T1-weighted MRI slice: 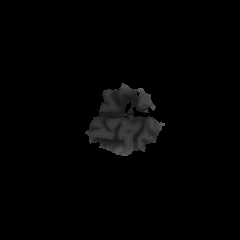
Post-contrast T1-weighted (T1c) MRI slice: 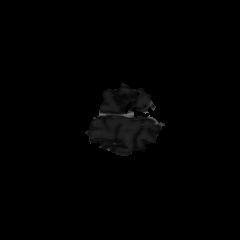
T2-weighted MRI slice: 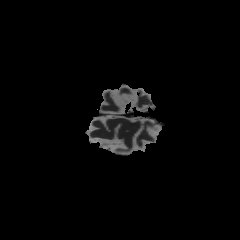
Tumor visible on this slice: no